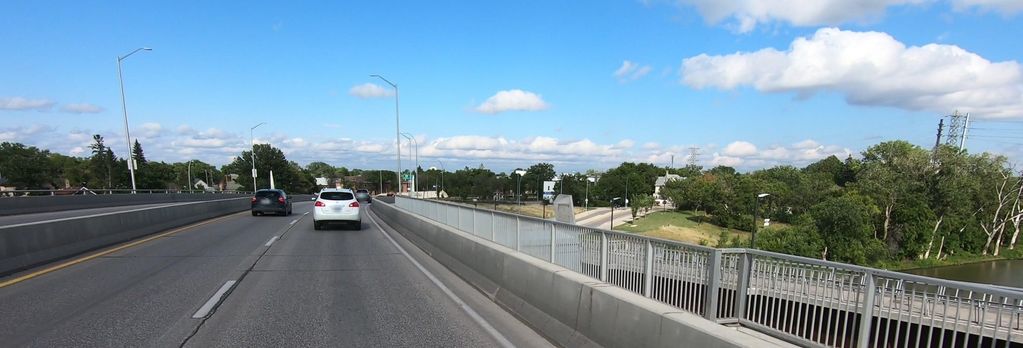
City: winnipeg